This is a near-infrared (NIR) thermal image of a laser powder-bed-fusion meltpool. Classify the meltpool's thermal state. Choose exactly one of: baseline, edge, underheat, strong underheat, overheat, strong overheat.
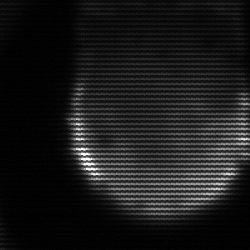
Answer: edge